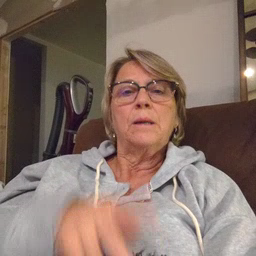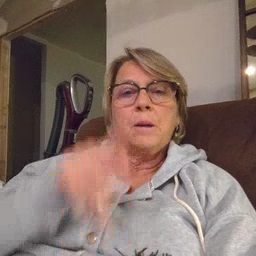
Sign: hat